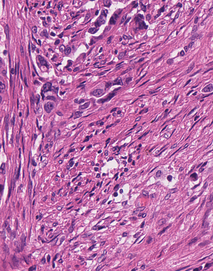
Tumor epithelial tissue: yes
Tumor-associated stroma tissue: yes
Normal tissue: no